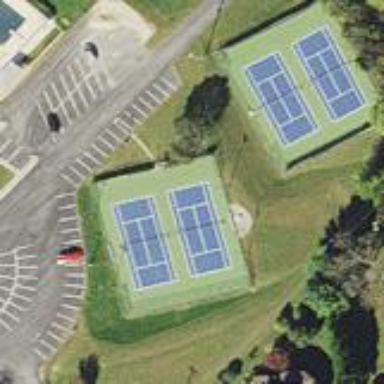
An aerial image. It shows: Tennis court on the leisure land pitch.